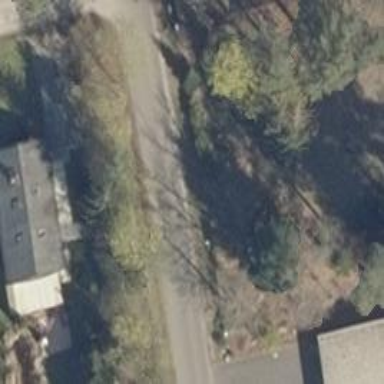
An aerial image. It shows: Residential road with compacted surface.